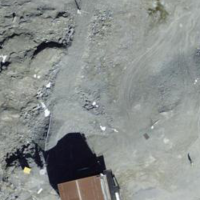
EUNIS habitat code: 48
Species observed at this site:
Pyrrhocorax graculus